RGB frame:
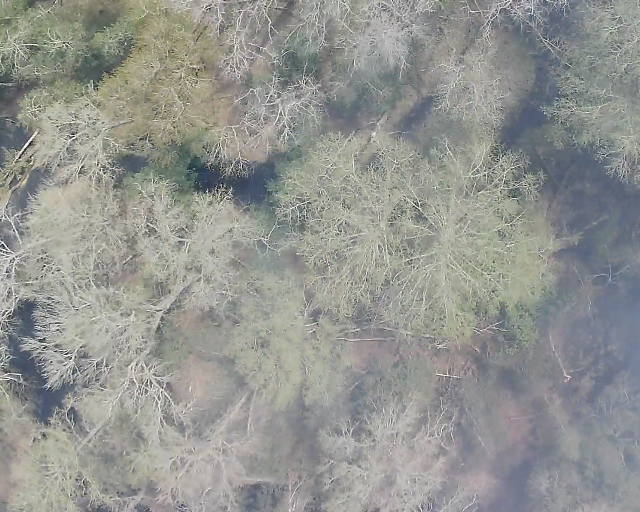
Thermal frame:
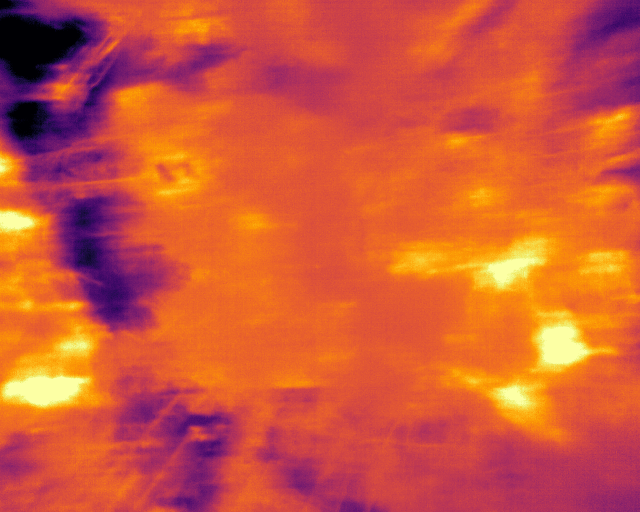
Captured: 2026-02-26 03:45:03
Pixels at or above 80 °C: 0 (fraction of frame: 0)